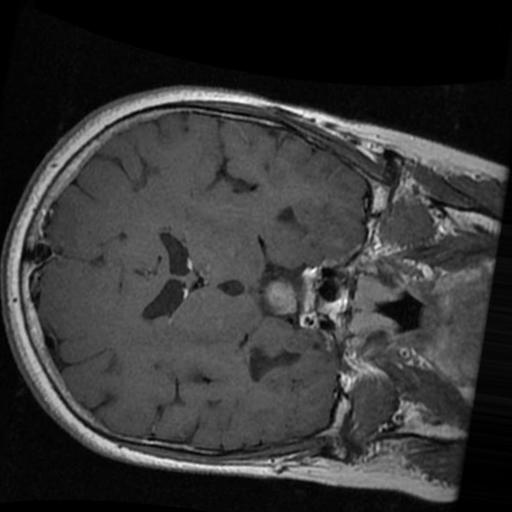
Label: brain_tumor